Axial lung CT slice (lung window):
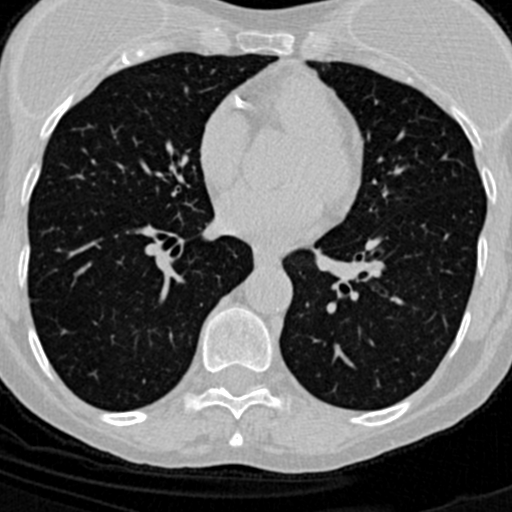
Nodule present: no